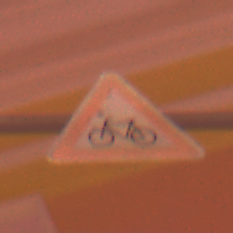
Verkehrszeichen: RadverkehrRechts
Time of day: Night
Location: Outdoor (Urban)
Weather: Overcast
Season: Winter
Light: Artificial